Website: slack
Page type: stored-credit-cards
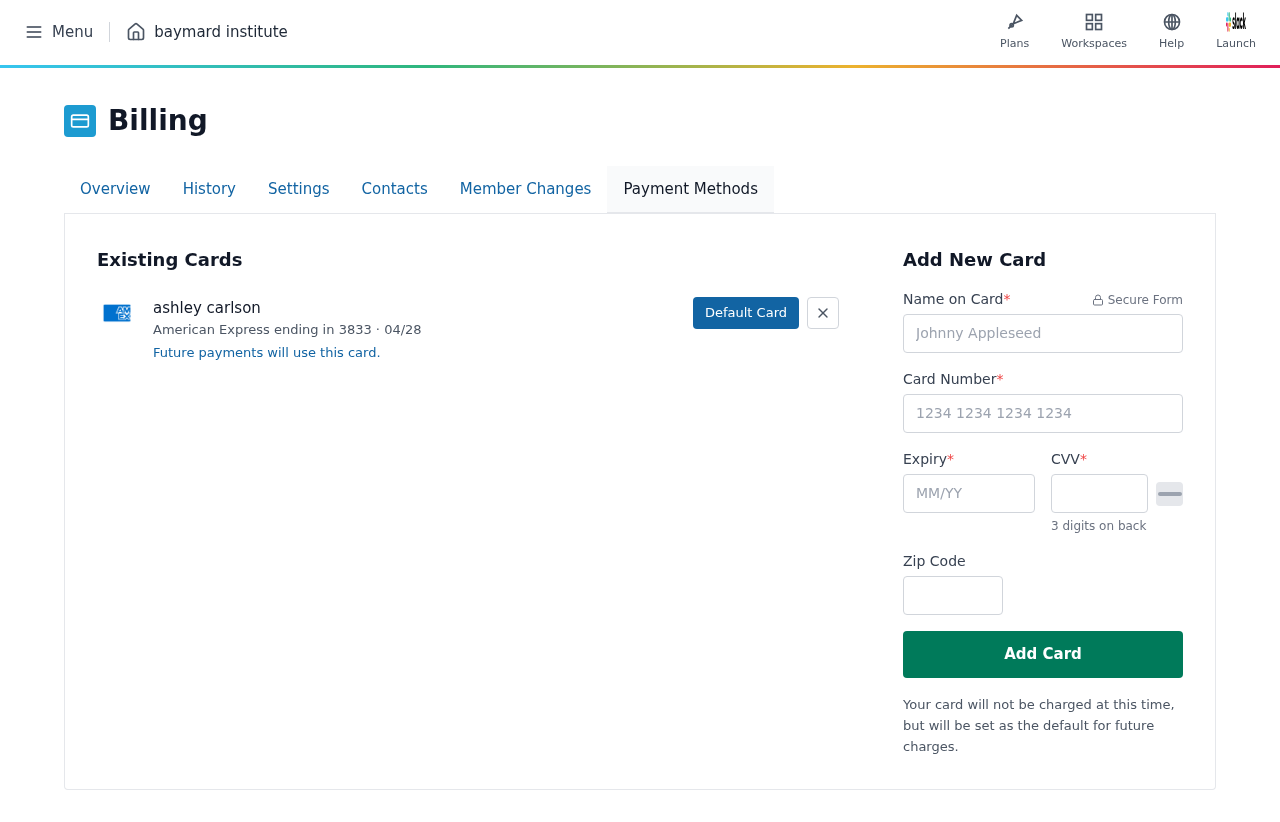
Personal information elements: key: PII_CARD_CVV
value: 8853
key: PII_CARD_EXPIRY
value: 04/28
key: PII_CARD_EXPIRY_MONTH
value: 04
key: PII_CARD_EXPIRY_YEAR
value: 28
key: PII_CARD_LAST4
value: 3833
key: PII_CARD_NUMBER
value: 3787 6740 0683 833
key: PII_CARD_TYPE
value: American Express
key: PII_FULLNAME
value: ashley carlson
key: PII_FULLNAME
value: Ashley Carlson
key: PII_POSTCODE
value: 47115